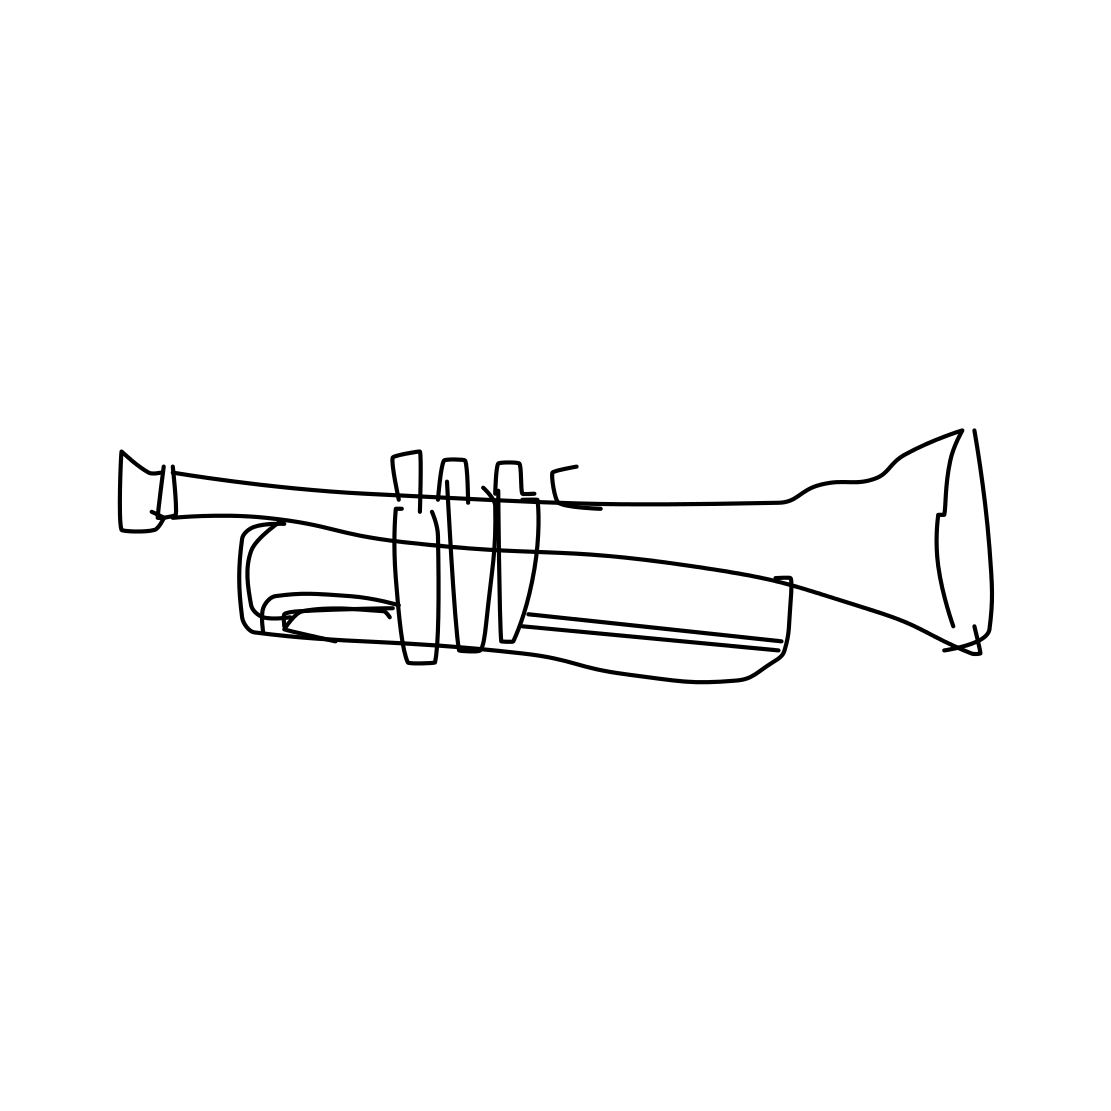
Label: trumpet